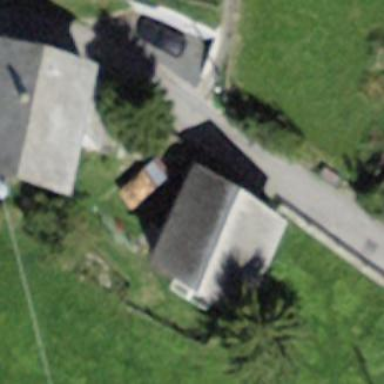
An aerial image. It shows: Shed.